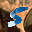
Label: 5